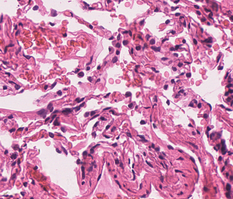
Tumor epithelial tissue: no
Tumor-associated stroma tissue: no
Normal tissue: yes